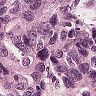
Metastatic tissue present: yes